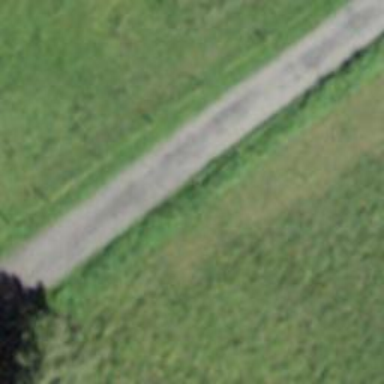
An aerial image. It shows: Unclassified road with paved surface.